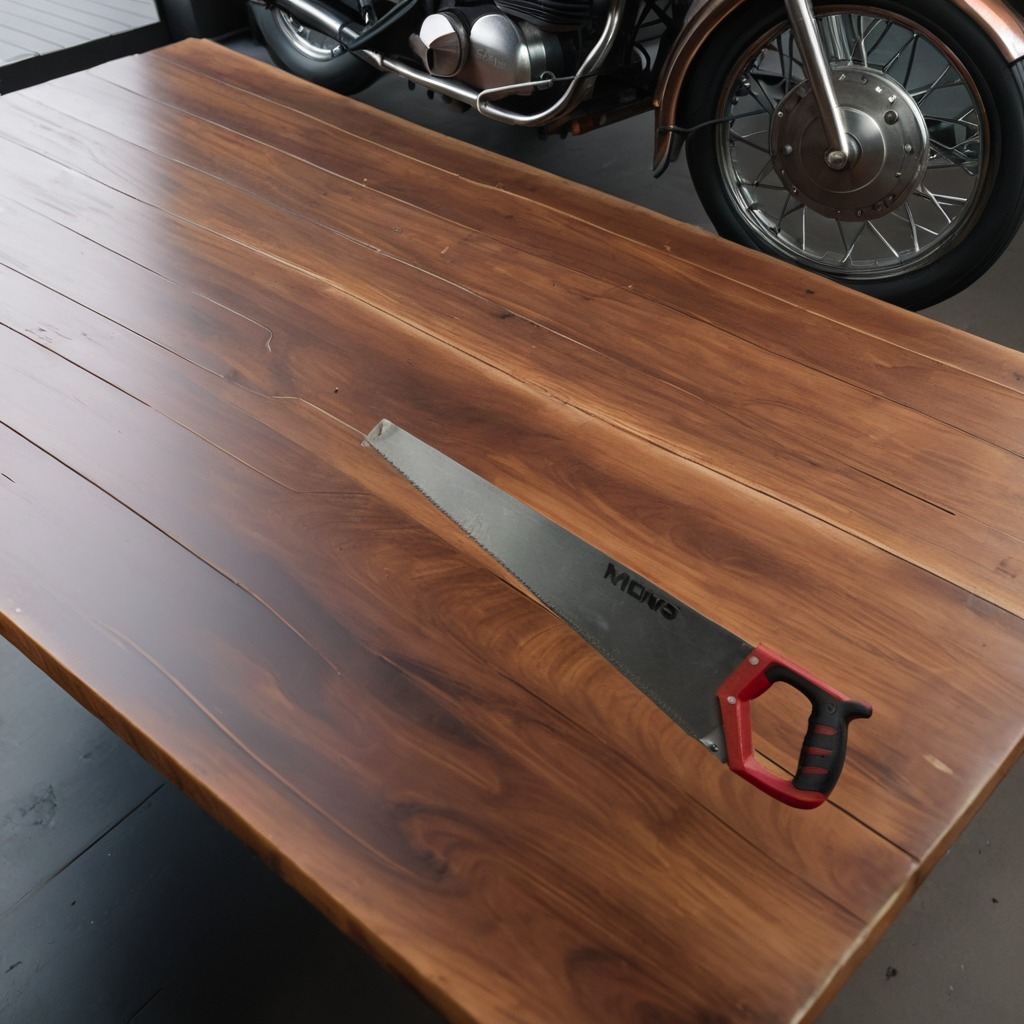
A metal saw is lying on an oil-spilled wooden table in a vintage motorcycle garage.